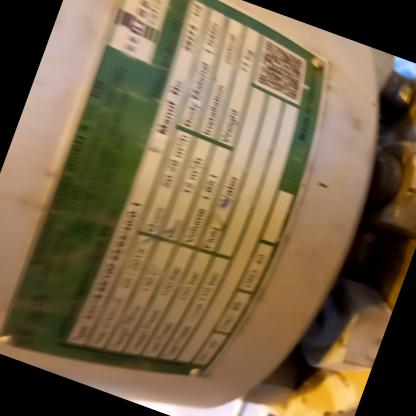
Klasa: tabliczka-znamionowa